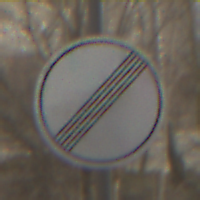
Verkehrszeichen: EndeSaemtlicherBegrenzungen
Umgebung: Outdoor, Nature
Tageszeit: MorningAfternoon
Wetter: PartlyCloudy
Licht: Natural
Jahreszeit: Winter
Kontrast: MediumContrast